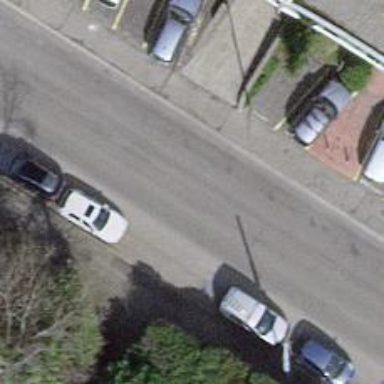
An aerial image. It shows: Residential road with trolley wires.